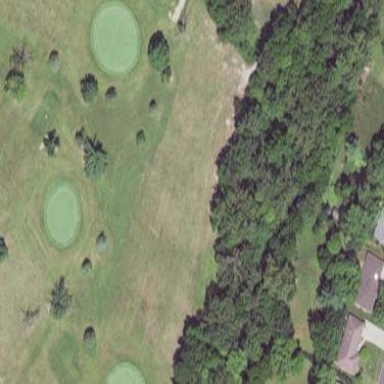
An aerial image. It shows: Well-maintained grassy area designated as golf fairway. It is part of golf sport facility.